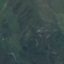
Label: HerbaceousVegetation